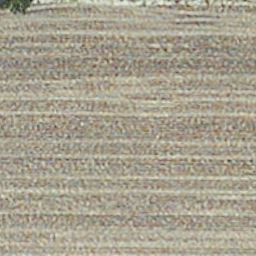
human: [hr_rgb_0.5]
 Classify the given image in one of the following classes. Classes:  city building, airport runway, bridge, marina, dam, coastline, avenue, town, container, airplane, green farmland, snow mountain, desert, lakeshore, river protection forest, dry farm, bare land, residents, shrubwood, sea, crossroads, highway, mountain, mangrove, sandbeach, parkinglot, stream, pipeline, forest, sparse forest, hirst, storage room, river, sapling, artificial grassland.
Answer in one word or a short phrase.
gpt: dry farm